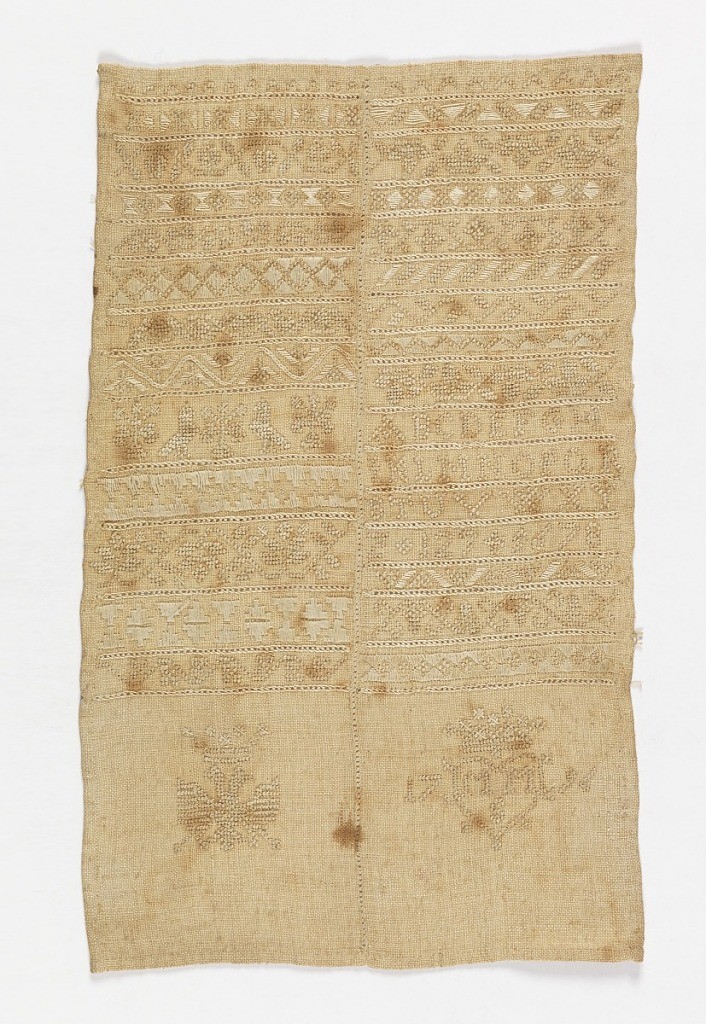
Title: Sampler
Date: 1796
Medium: linen embroidery on linen foundation Technique: embroidered in cross, satin, chain, overcasting, star and knot stitches on plain weave foundation
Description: Bands of white work vertically divided into two columns.  At lower left, crowned double-headed eagle.  At lower right, crowned heart, initials, and date.